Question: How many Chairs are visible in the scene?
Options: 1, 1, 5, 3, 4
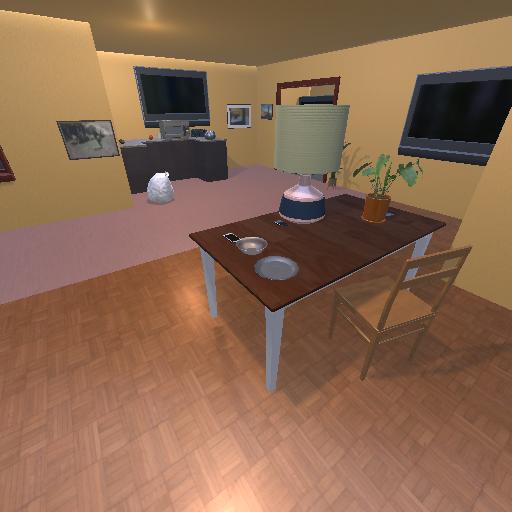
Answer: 1